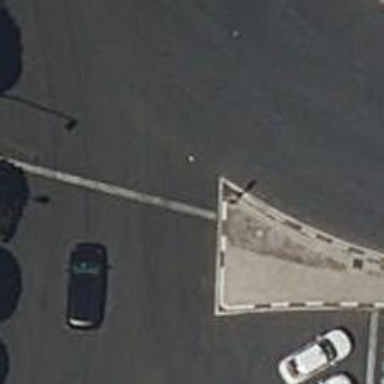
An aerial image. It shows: Road with traffic signals.